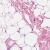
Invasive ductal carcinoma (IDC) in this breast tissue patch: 0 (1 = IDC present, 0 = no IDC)